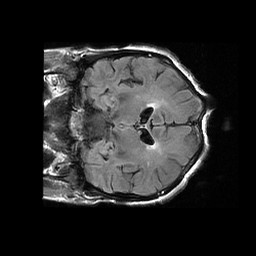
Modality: FLAIR
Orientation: coronal
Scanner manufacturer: ge
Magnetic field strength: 1.5 T
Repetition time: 8.002 s
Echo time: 0.1336 s